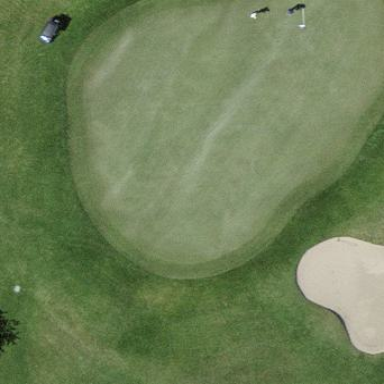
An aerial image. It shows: Picturesque green golfing area with grass land use.